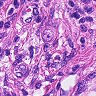
Metastatic tissue present: yes